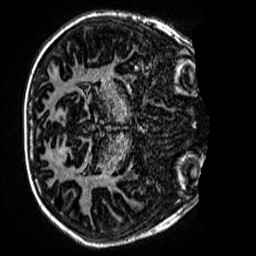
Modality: MP2RAGE
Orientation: axial
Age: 12
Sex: male
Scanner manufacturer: siemens
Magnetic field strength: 3 T
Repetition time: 4 s
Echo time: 0.00299 s